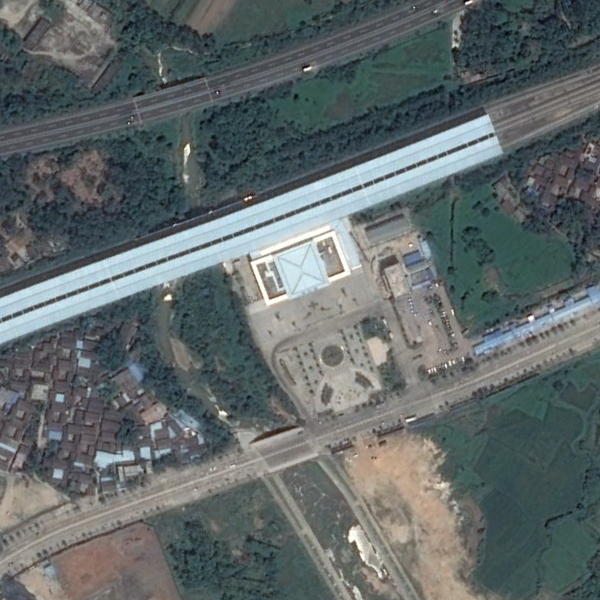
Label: RailwayStation